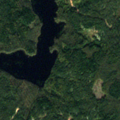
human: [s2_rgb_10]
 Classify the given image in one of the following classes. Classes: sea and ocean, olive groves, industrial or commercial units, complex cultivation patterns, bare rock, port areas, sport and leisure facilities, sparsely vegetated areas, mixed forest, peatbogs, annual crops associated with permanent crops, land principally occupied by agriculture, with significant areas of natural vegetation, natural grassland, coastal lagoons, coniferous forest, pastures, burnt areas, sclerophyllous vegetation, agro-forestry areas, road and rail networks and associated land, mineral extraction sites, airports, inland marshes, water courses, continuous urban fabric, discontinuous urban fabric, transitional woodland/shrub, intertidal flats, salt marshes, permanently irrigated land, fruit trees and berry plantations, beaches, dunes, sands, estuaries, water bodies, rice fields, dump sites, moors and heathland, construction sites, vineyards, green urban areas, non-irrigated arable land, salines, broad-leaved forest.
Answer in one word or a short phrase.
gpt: coniferous forest, transitional woodland/shrub, water bodies